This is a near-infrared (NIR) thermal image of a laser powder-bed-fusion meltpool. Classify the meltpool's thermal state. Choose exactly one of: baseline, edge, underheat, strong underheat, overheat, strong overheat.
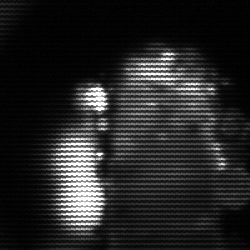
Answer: strong underheat